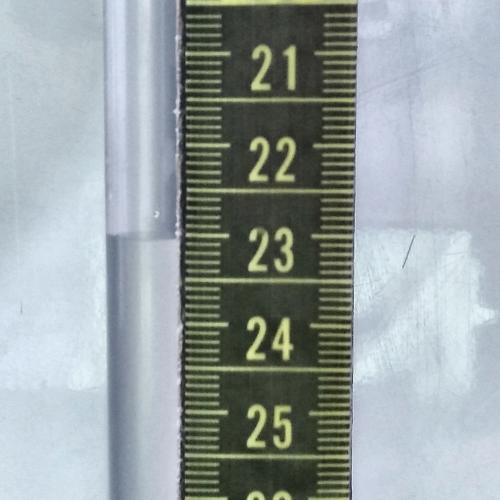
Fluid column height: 23.1 cm